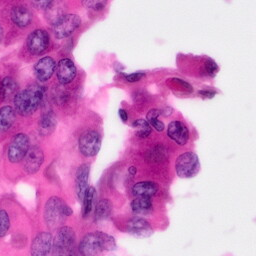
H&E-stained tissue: Pancreatic